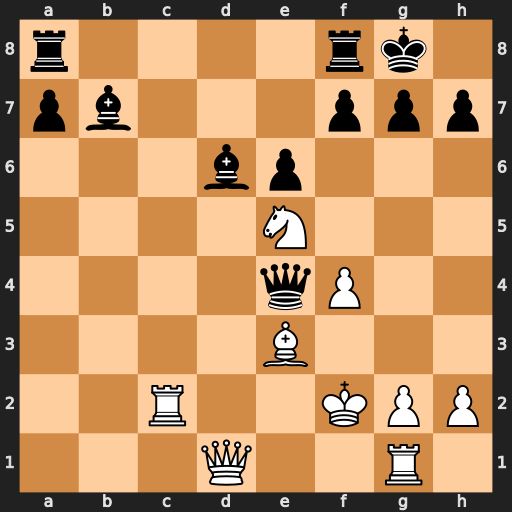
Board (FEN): r4rk1/pb3ppp/3bp3/4N3/4qP2/4B3/2R2KPP/3Q2R1
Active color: w
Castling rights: -
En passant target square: -
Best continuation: Rc4 Qd5 Rd4 Qb5 Rxd6